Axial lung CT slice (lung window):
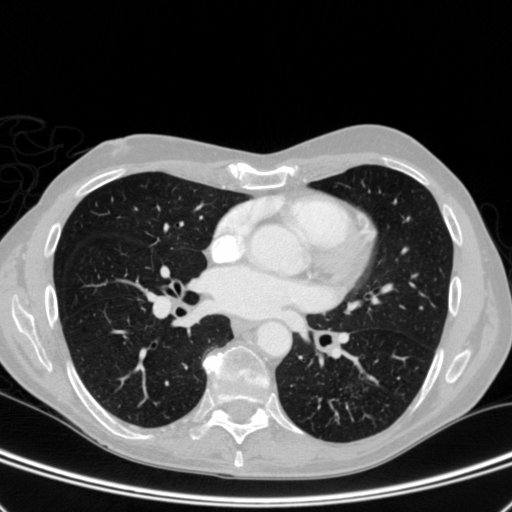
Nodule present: no